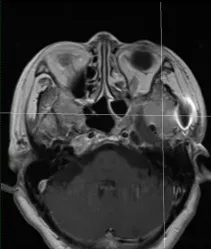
Skull base MRI in May, 2018 (Before the operation combined with carbon-ion radiotherapy): (A) MR images in transection.
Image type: radiology (mri)